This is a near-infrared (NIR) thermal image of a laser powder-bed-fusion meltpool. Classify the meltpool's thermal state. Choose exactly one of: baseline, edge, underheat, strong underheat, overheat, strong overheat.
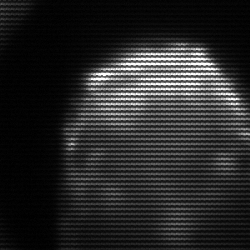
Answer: edge